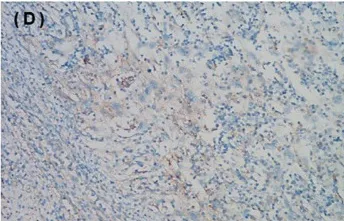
Immunohistochemical staining (IHC) of spleen follicular dendritic cell sarcoma (FDCS). (D) PD-L1 TPS 1%, CPS 10.
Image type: pathology (immunostaining)